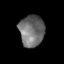
Tissue: prostate
Cell type: Myeloid cells
Senescence score: 0.1537
Nuclear area (px): 772
Mean DAPI intensity: 109.771